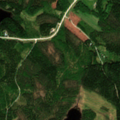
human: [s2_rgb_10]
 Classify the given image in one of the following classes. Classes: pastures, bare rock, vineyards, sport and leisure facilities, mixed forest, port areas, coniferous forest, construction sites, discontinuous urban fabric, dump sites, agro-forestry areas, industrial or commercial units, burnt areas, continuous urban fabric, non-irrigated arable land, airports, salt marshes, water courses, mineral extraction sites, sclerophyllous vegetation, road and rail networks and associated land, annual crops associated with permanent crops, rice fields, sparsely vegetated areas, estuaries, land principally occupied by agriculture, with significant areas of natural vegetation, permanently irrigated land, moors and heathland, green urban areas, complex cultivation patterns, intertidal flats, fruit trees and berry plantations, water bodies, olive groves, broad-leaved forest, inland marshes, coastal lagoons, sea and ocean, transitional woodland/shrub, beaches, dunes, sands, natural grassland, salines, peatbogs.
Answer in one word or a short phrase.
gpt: coniferous forest, mixed forest